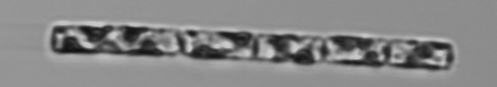
Label: Guinardia_delicatula